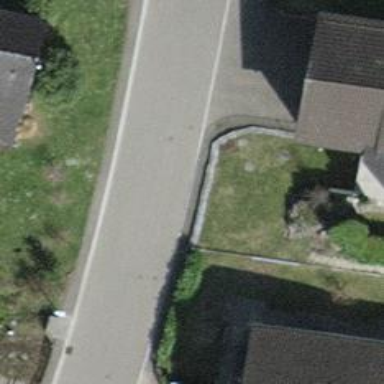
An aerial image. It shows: Wall barrier.